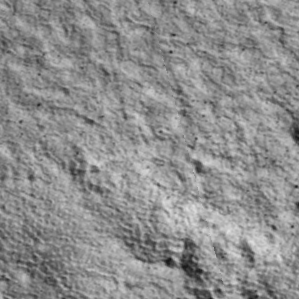
Label: non_frost